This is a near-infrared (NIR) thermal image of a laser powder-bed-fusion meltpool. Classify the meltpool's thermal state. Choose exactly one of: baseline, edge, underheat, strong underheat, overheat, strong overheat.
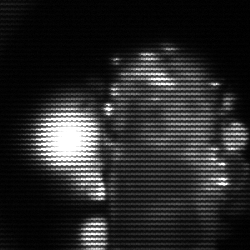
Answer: strong underheat